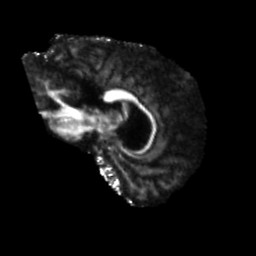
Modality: FA
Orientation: sagittal
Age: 64
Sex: male
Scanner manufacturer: siemens
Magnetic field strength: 3 T
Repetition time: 5.47 s
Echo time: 0.0854 s